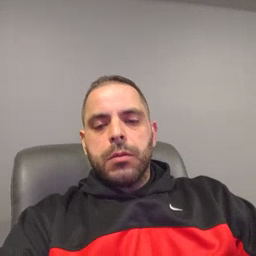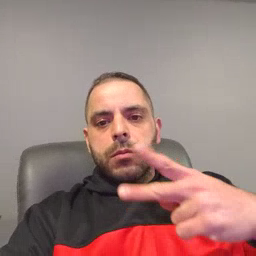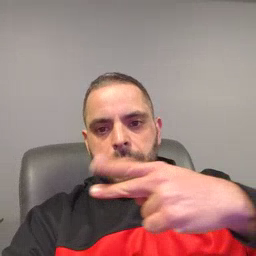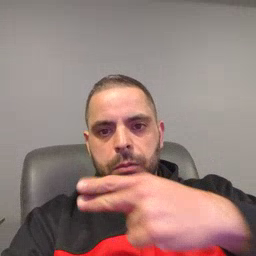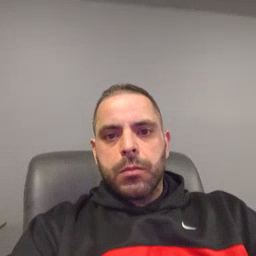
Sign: scissors